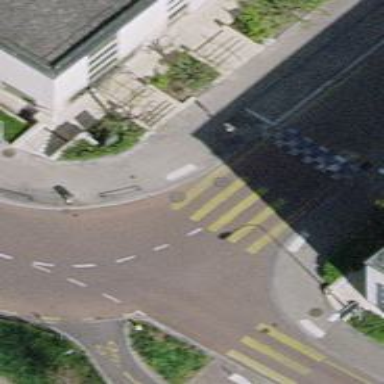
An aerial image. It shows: Uncontrolled zebra crossing with notable zebra markings.